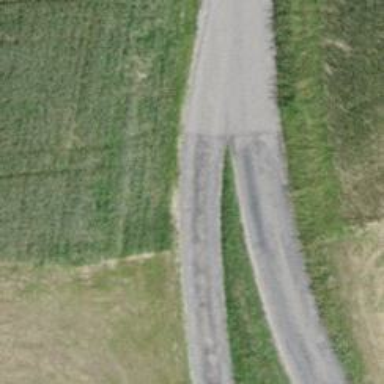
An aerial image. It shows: Unclassified road with paved surface.